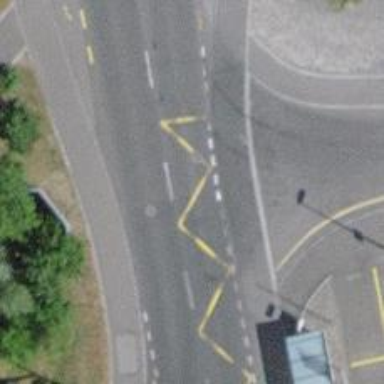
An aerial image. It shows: Public transport stop position.